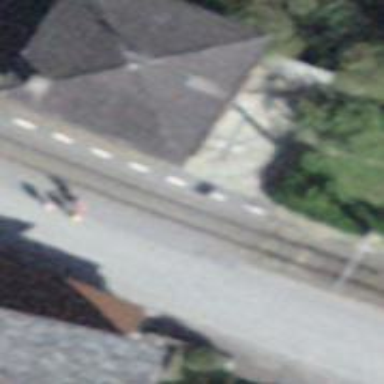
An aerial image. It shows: Narrow-gauge railway track electrified by contact line.